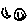
Label: moon